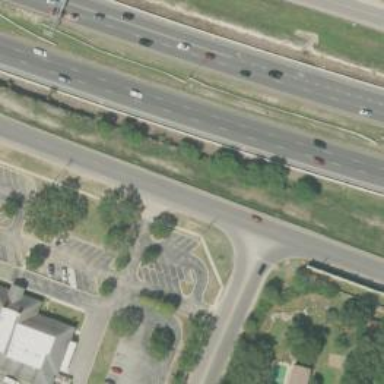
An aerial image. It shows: Secondary road with frontage road alongside.